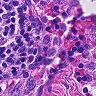
Metastatic tissue present: no